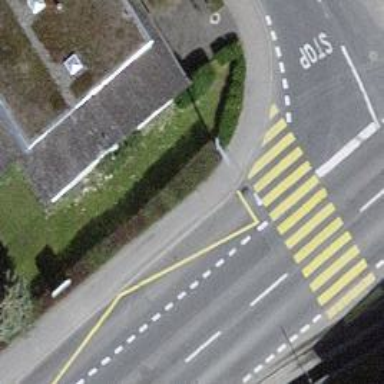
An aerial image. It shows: Asphalt sidewalk along the footway.